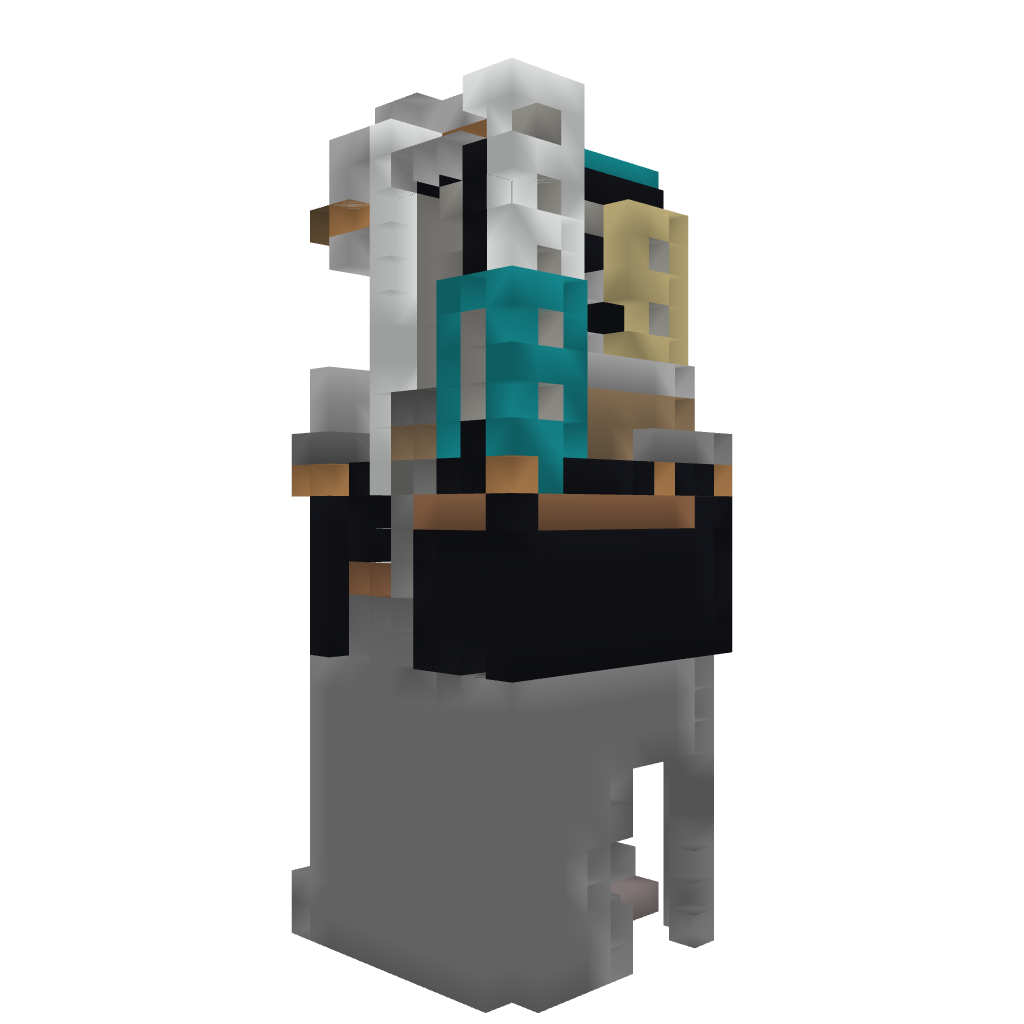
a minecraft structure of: Contemporary Survival Starter House